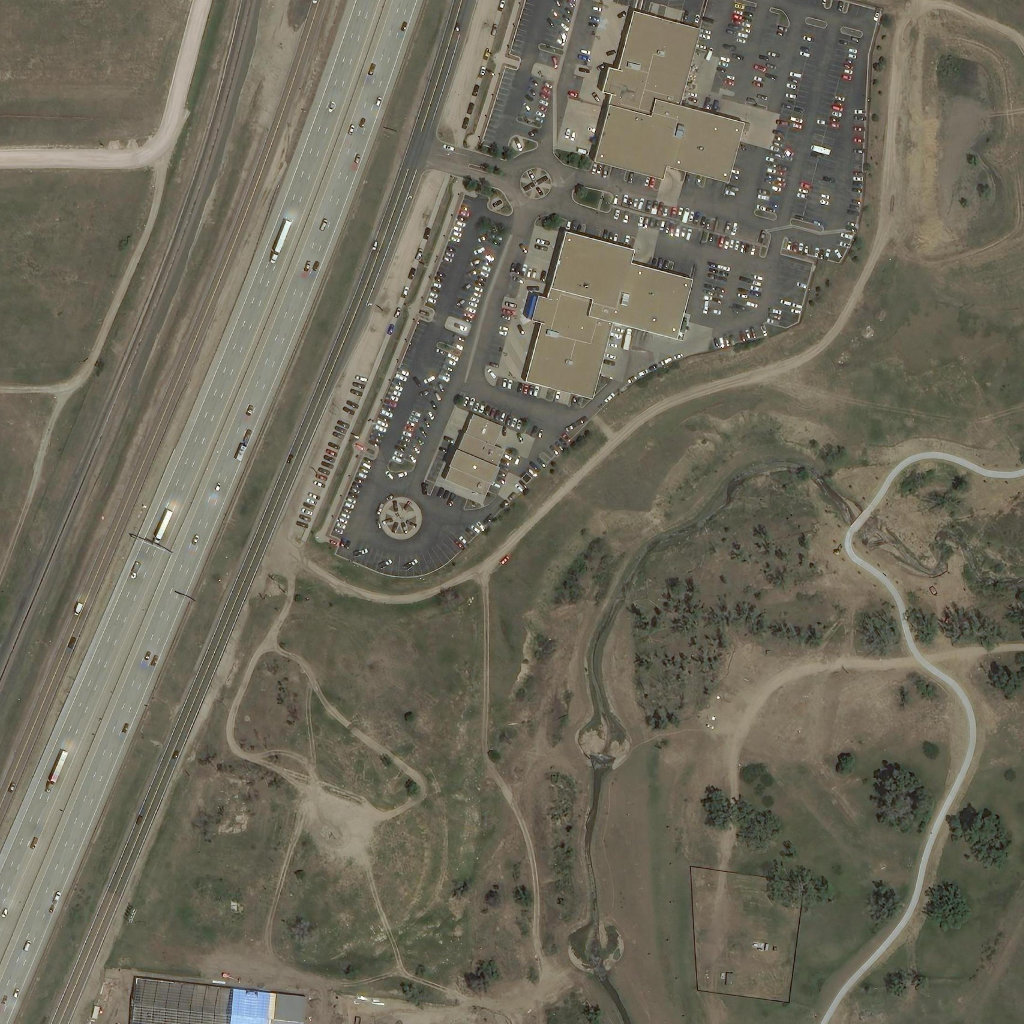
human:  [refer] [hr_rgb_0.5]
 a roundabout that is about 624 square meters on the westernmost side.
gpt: <box>[[35, 46, 42, 53, 0]]</box>